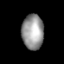
Tissue: lung
Cell type: Myeloid cells
Senescence score: 0.15
Nuclear area (px): 743
Mean DAPI intensity: 151.354